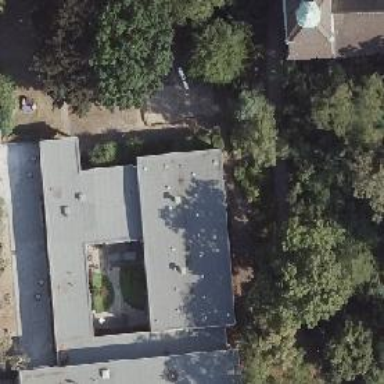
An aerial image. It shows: Community center.